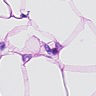
Metastatic tissue present: yes